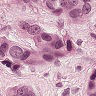
Metastatic tissue present: yes